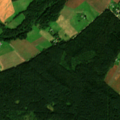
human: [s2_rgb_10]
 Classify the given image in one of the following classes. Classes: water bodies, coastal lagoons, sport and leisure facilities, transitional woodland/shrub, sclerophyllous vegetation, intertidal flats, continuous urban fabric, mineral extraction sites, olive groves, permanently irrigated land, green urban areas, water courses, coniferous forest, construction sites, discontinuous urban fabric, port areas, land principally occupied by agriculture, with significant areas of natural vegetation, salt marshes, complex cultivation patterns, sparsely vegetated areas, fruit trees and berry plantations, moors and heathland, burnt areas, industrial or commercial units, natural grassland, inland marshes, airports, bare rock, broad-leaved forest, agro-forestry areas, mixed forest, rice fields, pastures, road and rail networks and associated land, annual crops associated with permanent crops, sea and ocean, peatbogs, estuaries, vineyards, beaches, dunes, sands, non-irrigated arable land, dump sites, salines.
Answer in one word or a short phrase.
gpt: non-irrigated arable land, complex cultivation patterns, broad-leaved forest, coniferous forest, mixed forest